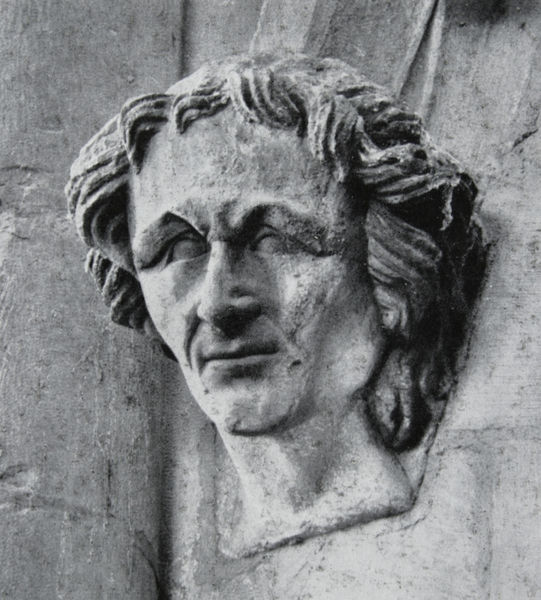
Titel: Kopfkonsole von den Fenstern des Hochchores
Standort: Reims
Institution: Kathedrale von Reims
Schlagwörter: dunkel, kopf, mann, schatten, weiß, ausschnitt, frisur, grau, haar, hell, licht, marmor, mund, nase, ohr, schwarz, stirn, säule, blick, wand, augen, falten, gesicht, mensch, stein, hals, portrait, porträt, kirche, figur, haare, person, augenbrauen, kinn, lippen, locken, ohren, skulptur, relief, wangen, wellen, fassade, leer, modern, mauer, detail, brauen, büste, mimik, plastik, wange, augenbraue, kritisch, foto, fotografie, photographie, knochen, blind, dom, mundwinkel, schwarzweiß, stirnfalten, trommel, photo, wellig, rau, wangenknochen, kehle, runzeln, männlich, mittelalter, fresko, nasenspitze, fotographie, nasenflügel, bauplastik, steinmetzarbeit, verzerrt, freske, mundfalten, kocken, verwittert, bogenansatz, augenwinkel, augenfalten, adamsapfel, kopfbüste, kopfbild, kontrahiert, gesiczht